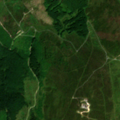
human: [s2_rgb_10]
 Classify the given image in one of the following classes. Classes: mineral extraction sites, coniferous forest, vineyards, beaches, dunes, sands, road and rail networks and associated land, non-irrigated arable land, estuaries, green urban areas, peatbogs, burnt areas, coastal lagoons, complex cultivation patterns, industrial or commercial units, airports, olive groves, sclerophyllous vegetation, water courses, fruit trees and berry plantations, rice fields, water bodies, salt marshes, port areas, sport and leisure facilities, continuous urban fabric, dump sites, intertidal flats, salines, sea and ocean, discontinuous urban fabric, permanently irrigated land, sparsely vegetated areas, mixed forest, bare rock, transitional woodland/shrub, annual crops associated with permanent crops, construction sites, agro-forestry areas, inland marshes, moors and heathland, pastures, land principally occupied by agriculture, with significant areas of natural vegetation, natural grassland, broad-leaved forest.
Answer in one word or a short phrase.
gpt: coniferous forest, moors and heathland, transitional woodland/shrub, peatbogs